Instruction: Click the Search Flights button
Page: home
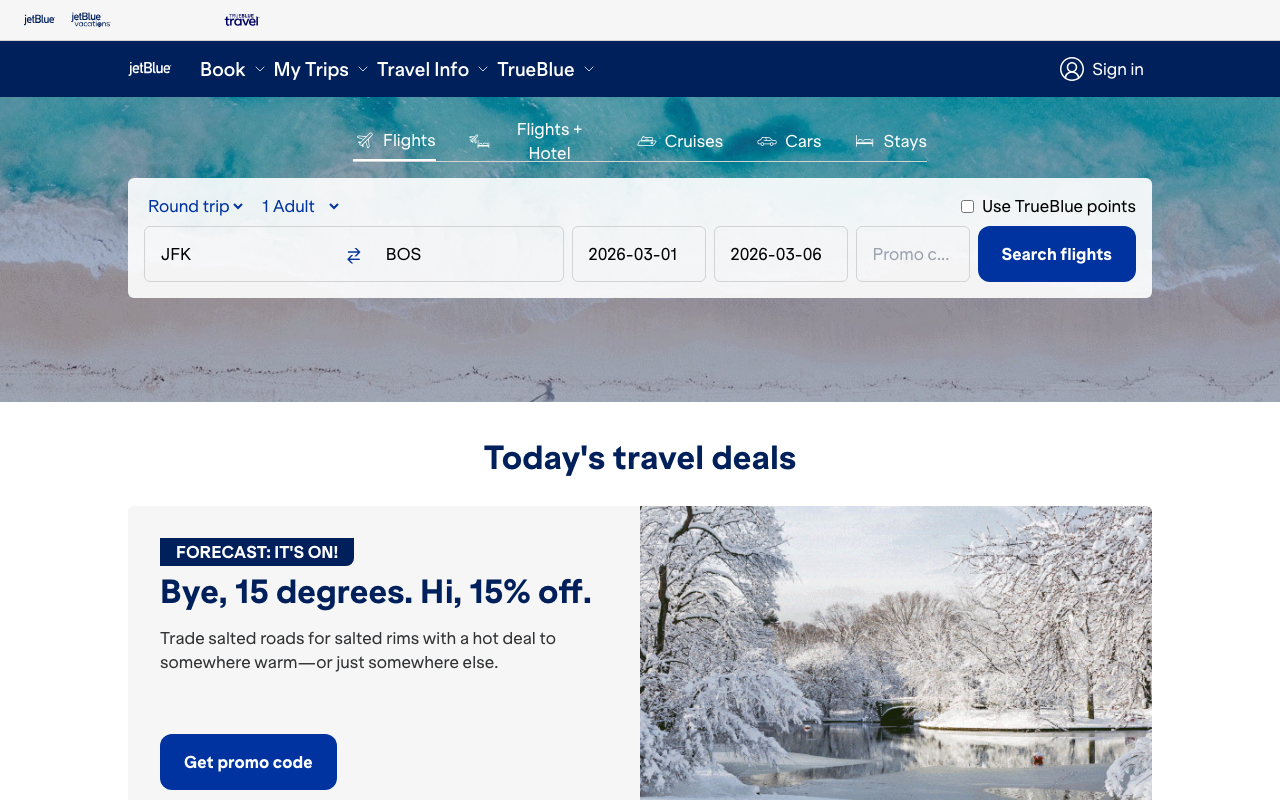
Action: click